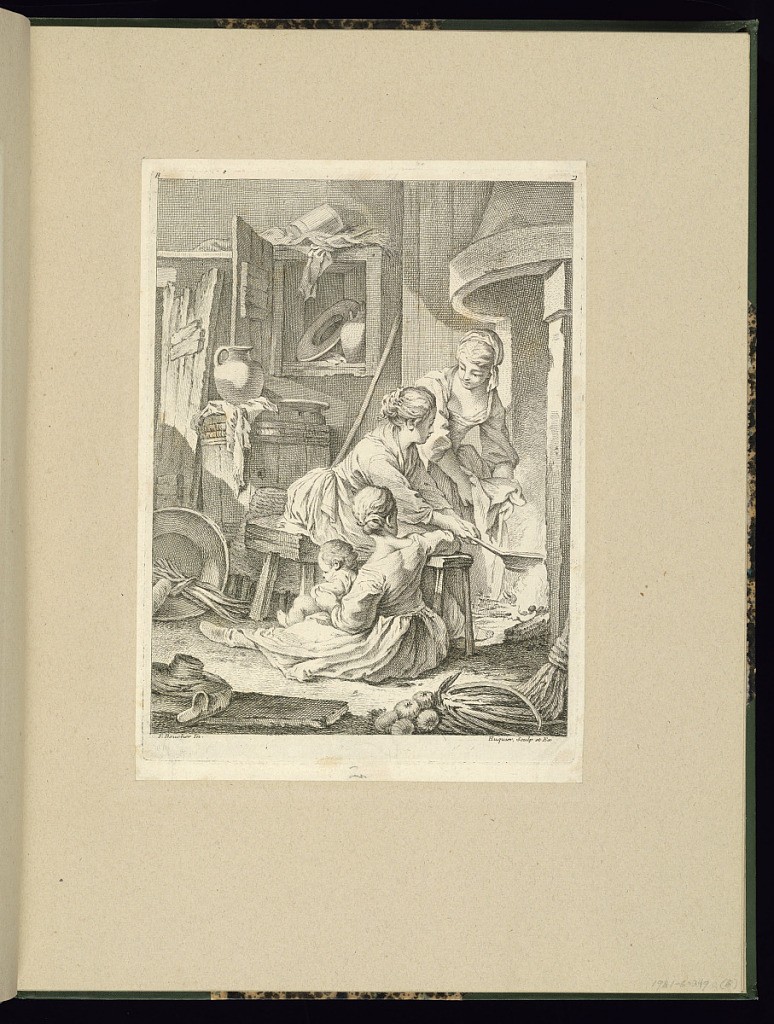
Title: Interior Scene with Women and a Child
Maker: François Boucher, French, 1703–1770
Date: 1751
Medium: Etching on laid paper
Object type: Print
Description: An interior scene with three women and a child near a large fireplace to the right. A women seated on a bench holds a pan to the fire while a woman stands to her left. A third woman sits on the floor, leaning against the bench while holding a baby on her lap. The interior is rustic with jugs, bowls, and baskets scattered throughout. A large barrel in the background. In the foreground some vegetables, a hat, and a shoe. The plate is numbered and signed.